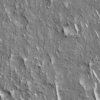
Label: not_dusty